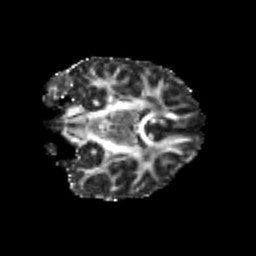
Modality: FA
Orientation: coronal
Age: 20
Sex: female
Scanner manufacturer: siemens
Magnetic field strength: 3 T
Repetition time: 3.5 s
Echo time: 0.113 s